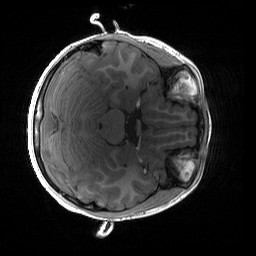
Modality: T1w
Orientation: axial
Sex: male
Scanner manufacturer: siemens
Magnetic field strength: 3 T
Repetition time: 1.9 s
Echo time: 0.00243 s